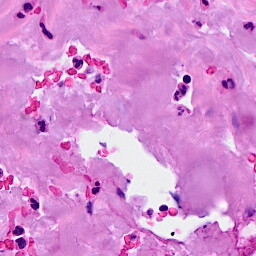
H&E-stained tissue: Breast